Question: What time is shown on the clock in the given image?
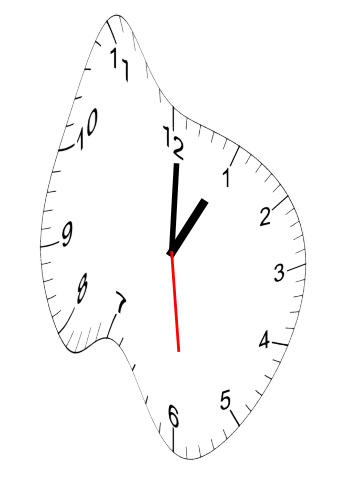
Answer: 01:00:29